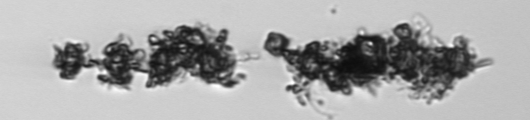
Label: Thalassiosira_TAG_external_detritus